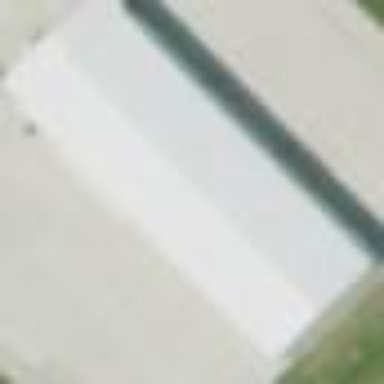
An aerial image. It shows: Hangar.